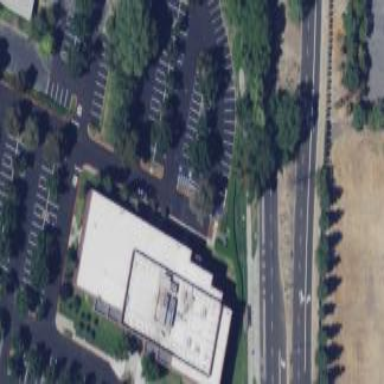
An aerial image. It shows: Office building.